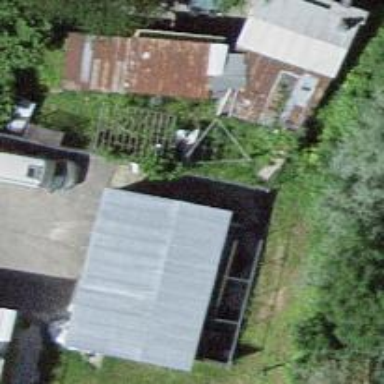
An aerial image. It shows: Garage.